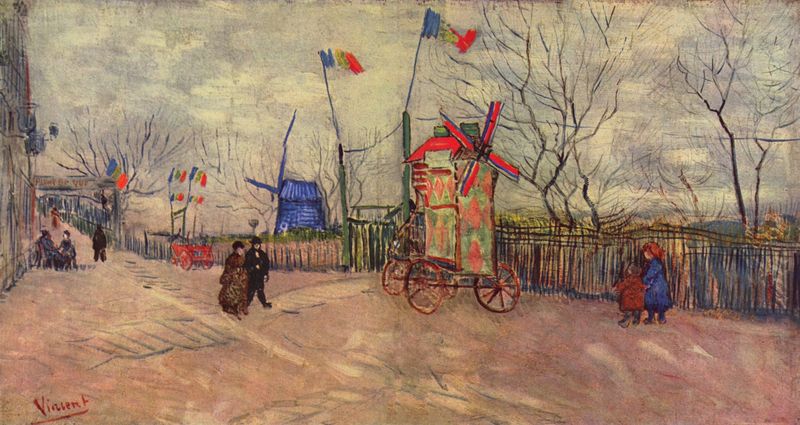
Titel: Le Moulin à Poivre, Straßenszene auf dem Montmartre
Künstler: Vincent van Gogh
Standort: Amsterdam
Institution: Van Gogh Museum
Schlagwörter: baum, blau, flügel, gemälde, himmel, mann, wolken, bäume, frauen, gelb, grün, impressionismus, landschaft, menschen, ocker, sitzen, stadt, ufer, äste, braun, bunt, café, fenster, frankreich, frau, grau, holz, hut, kleid, licht, männer, orange, pastell, skizze, strasse, strassencafe, weiss, zeichnung, gebäude, haus, rot, weg, zaun, beige, fest, leute, anzug, wand, mensch, signatur, öl, ast, erde, ferne, häuser, kalt, mühle, mühlen, wind, windmühle, zweige, gehen, windrad, windräder, kind, paar, kinder, räder, turm, windmühlen, balkon, farbig, strand, düster, fahnen, passanten, fahne, flagge, mast, tricolor, trikolore, spuren, leer, dorf, mauer, kahl, herbst, lattenzaun, winter, signiert, spazieren, platz, speichen, van gogh, französisch, rad, wagen, promenade, tricolore, blue, men, people, red, white, women, bench, black, chat, expressionism, france, gray, green, grey, painting, talk, woman, looking, picture, brown, pfosten, gogh, spaziergang, bedeckt, paris, pavement, leinwand, vincent van gogh, sonntag, art, himme, mauern, cloud, clouds, man, sky, tree, geäst, schreiten, building, girl, house, street, trees, alle, child, imressionismus, windspiel, flaggen, spaziergänger, fähnchen, path, road, kabine, color, impressionism, mother, expressionist, walking, verspielt, french, couple, pair, reifen, fall, cloudy, children, flag, fence, town, vincent, bund, victorian, banners, boulevard, city, day, flags, parade, park, clothes, family, cart, square, taun, facade, colored, walk, colorful, colors, colourful, weh, pastel, bleu blanc rouge, hüser, spatziergang, streets, mill, wagon, branches, impressionist, van, redhead, couples, art brut, colour, cold, windmill, windmills, arles, kids, land, casual, brut, wheel, van goch, wheels, reife, postimpressionism, windy, relax, street scene, trunks, ahne, naked trees, rad räder, busy, plaza, cobblestone, carts, eg, 1880, van gogch, tress, strolling, swuare, gray sky, vinsent, vinzcent, old couple, van golh, board walk, tipped depth, french flag, virent, streat, bare trees, fags, frence, emptiness, wakling